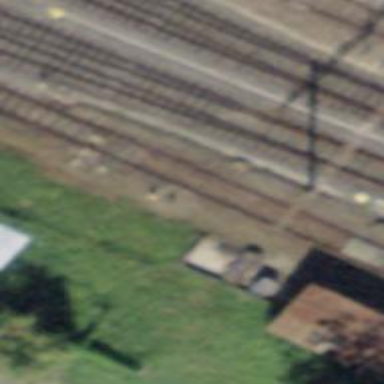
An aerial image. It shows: Railway switch.